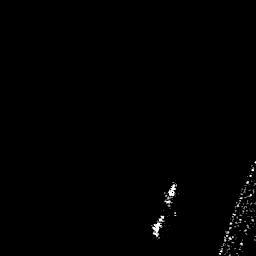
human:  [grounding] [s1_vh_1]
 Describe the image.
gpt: In the satellite image, there is  <ref>2 small ship </ref> <box>[[63, 70, 69, 80, 0], [58, 83, 64, 92, 0]]</box> located at bottom.